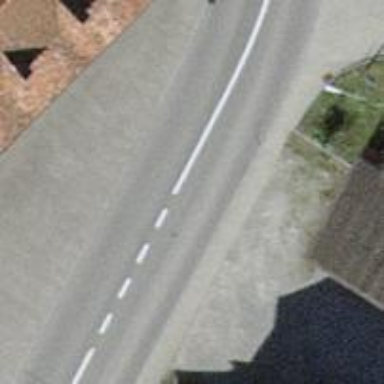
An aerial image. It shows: Asphalt road classified as tertiary.